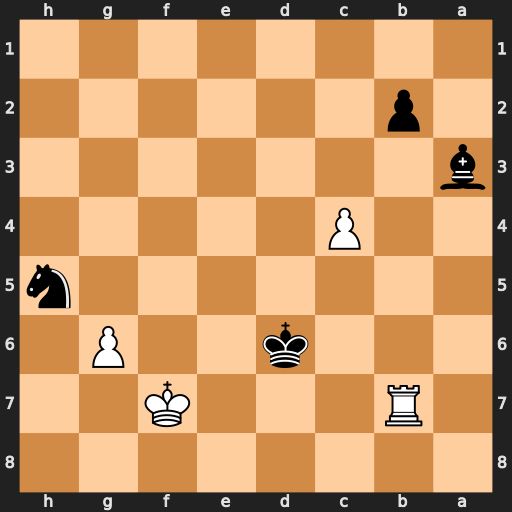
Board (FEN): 8/1R3K2/3k2P1/7n/2P5/b7/1p6/8
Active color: b
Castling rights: -
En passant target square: -
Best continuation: Kc5 Rb5+ Kxc4 Rxh5 b1=Q